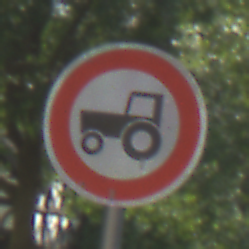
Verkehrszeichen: VerbotKraftfahrzeugeZuegeNichtSchneller25
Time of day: MorningAfternoon
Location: Outdoor (Urban)
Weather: PartlyCloudy
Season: NotSpecified
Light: Natural